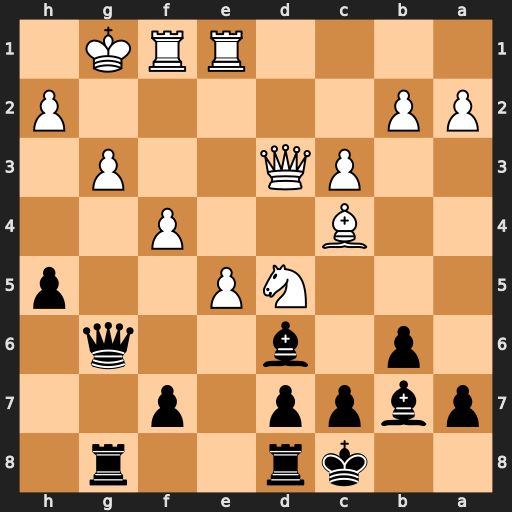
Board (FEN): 2kr2r1/pbpp1p2/1p1b2q1/3NP2p/2B2P2/2PQ2P1/PP5P/4RRK1
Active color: b
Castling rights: -
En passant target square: -
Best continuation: Bc5+ Kg2 Qxd3 Bxd3 Bxd5+